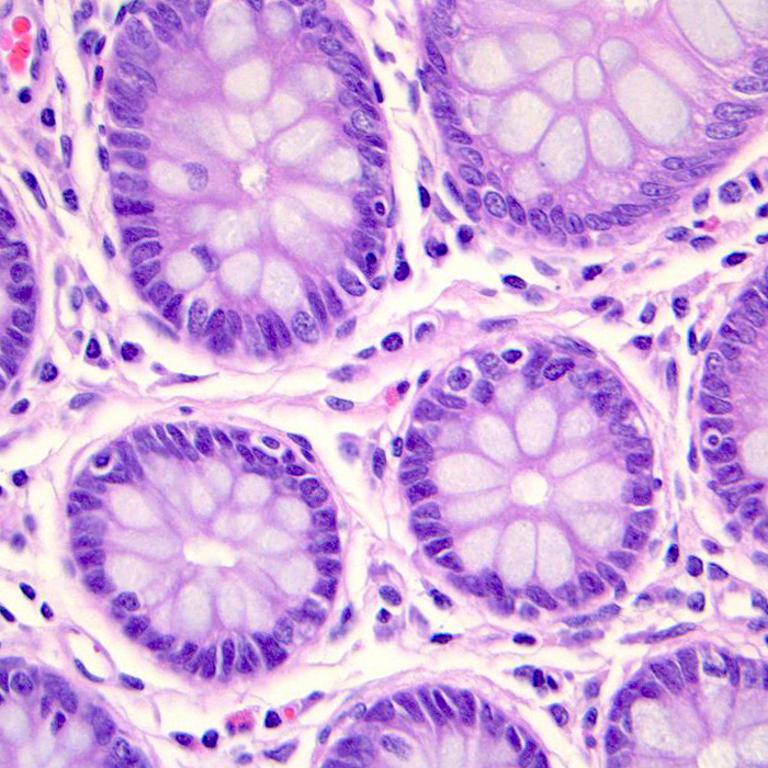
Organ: colon
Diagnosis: benign